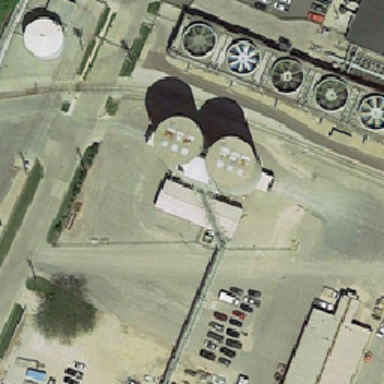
In the middle of a parking lot a few oil storage jar .